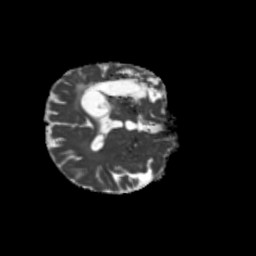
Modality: MD
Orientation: axial
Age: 53
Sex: male
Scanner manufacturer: siemens
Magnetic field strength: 3 T
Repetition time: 5.25 s
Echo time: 0.08 s